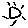
Label: sun